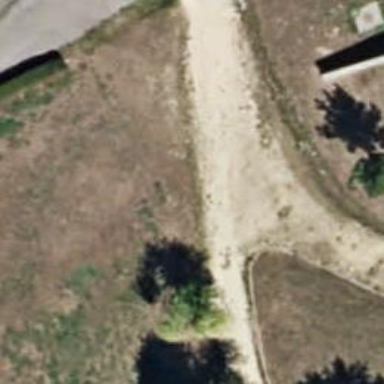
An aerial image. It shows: Compacted footway.